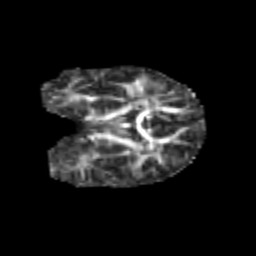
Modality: FA
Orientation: coronal
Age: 6
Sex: female
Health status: healthy